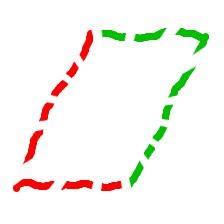
Shape: parallelogram